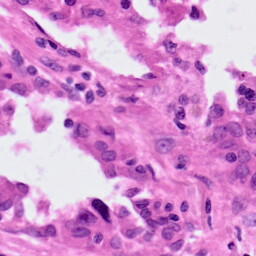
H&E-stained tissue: Lung